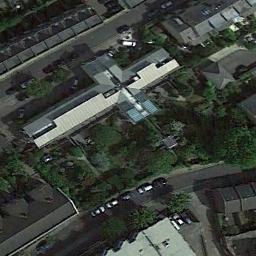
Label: church